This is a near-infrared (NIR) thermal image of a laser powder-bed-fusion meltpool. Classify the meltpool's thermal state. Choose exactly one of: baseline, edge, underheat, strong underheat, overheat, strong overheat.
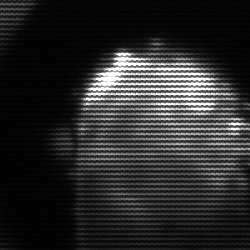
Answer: baseline